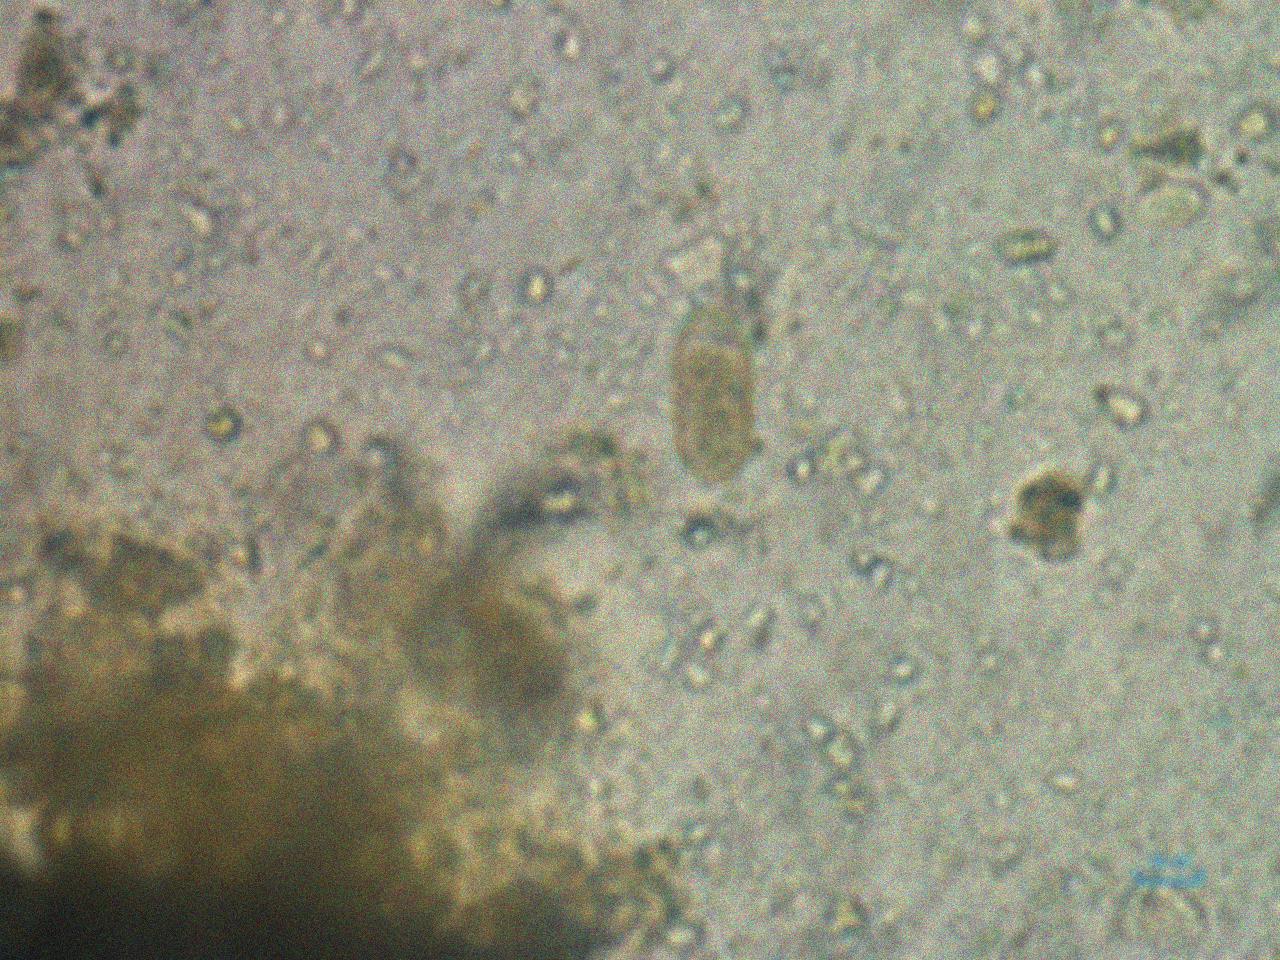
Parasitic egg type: Capillaria philippinensis